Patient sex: M
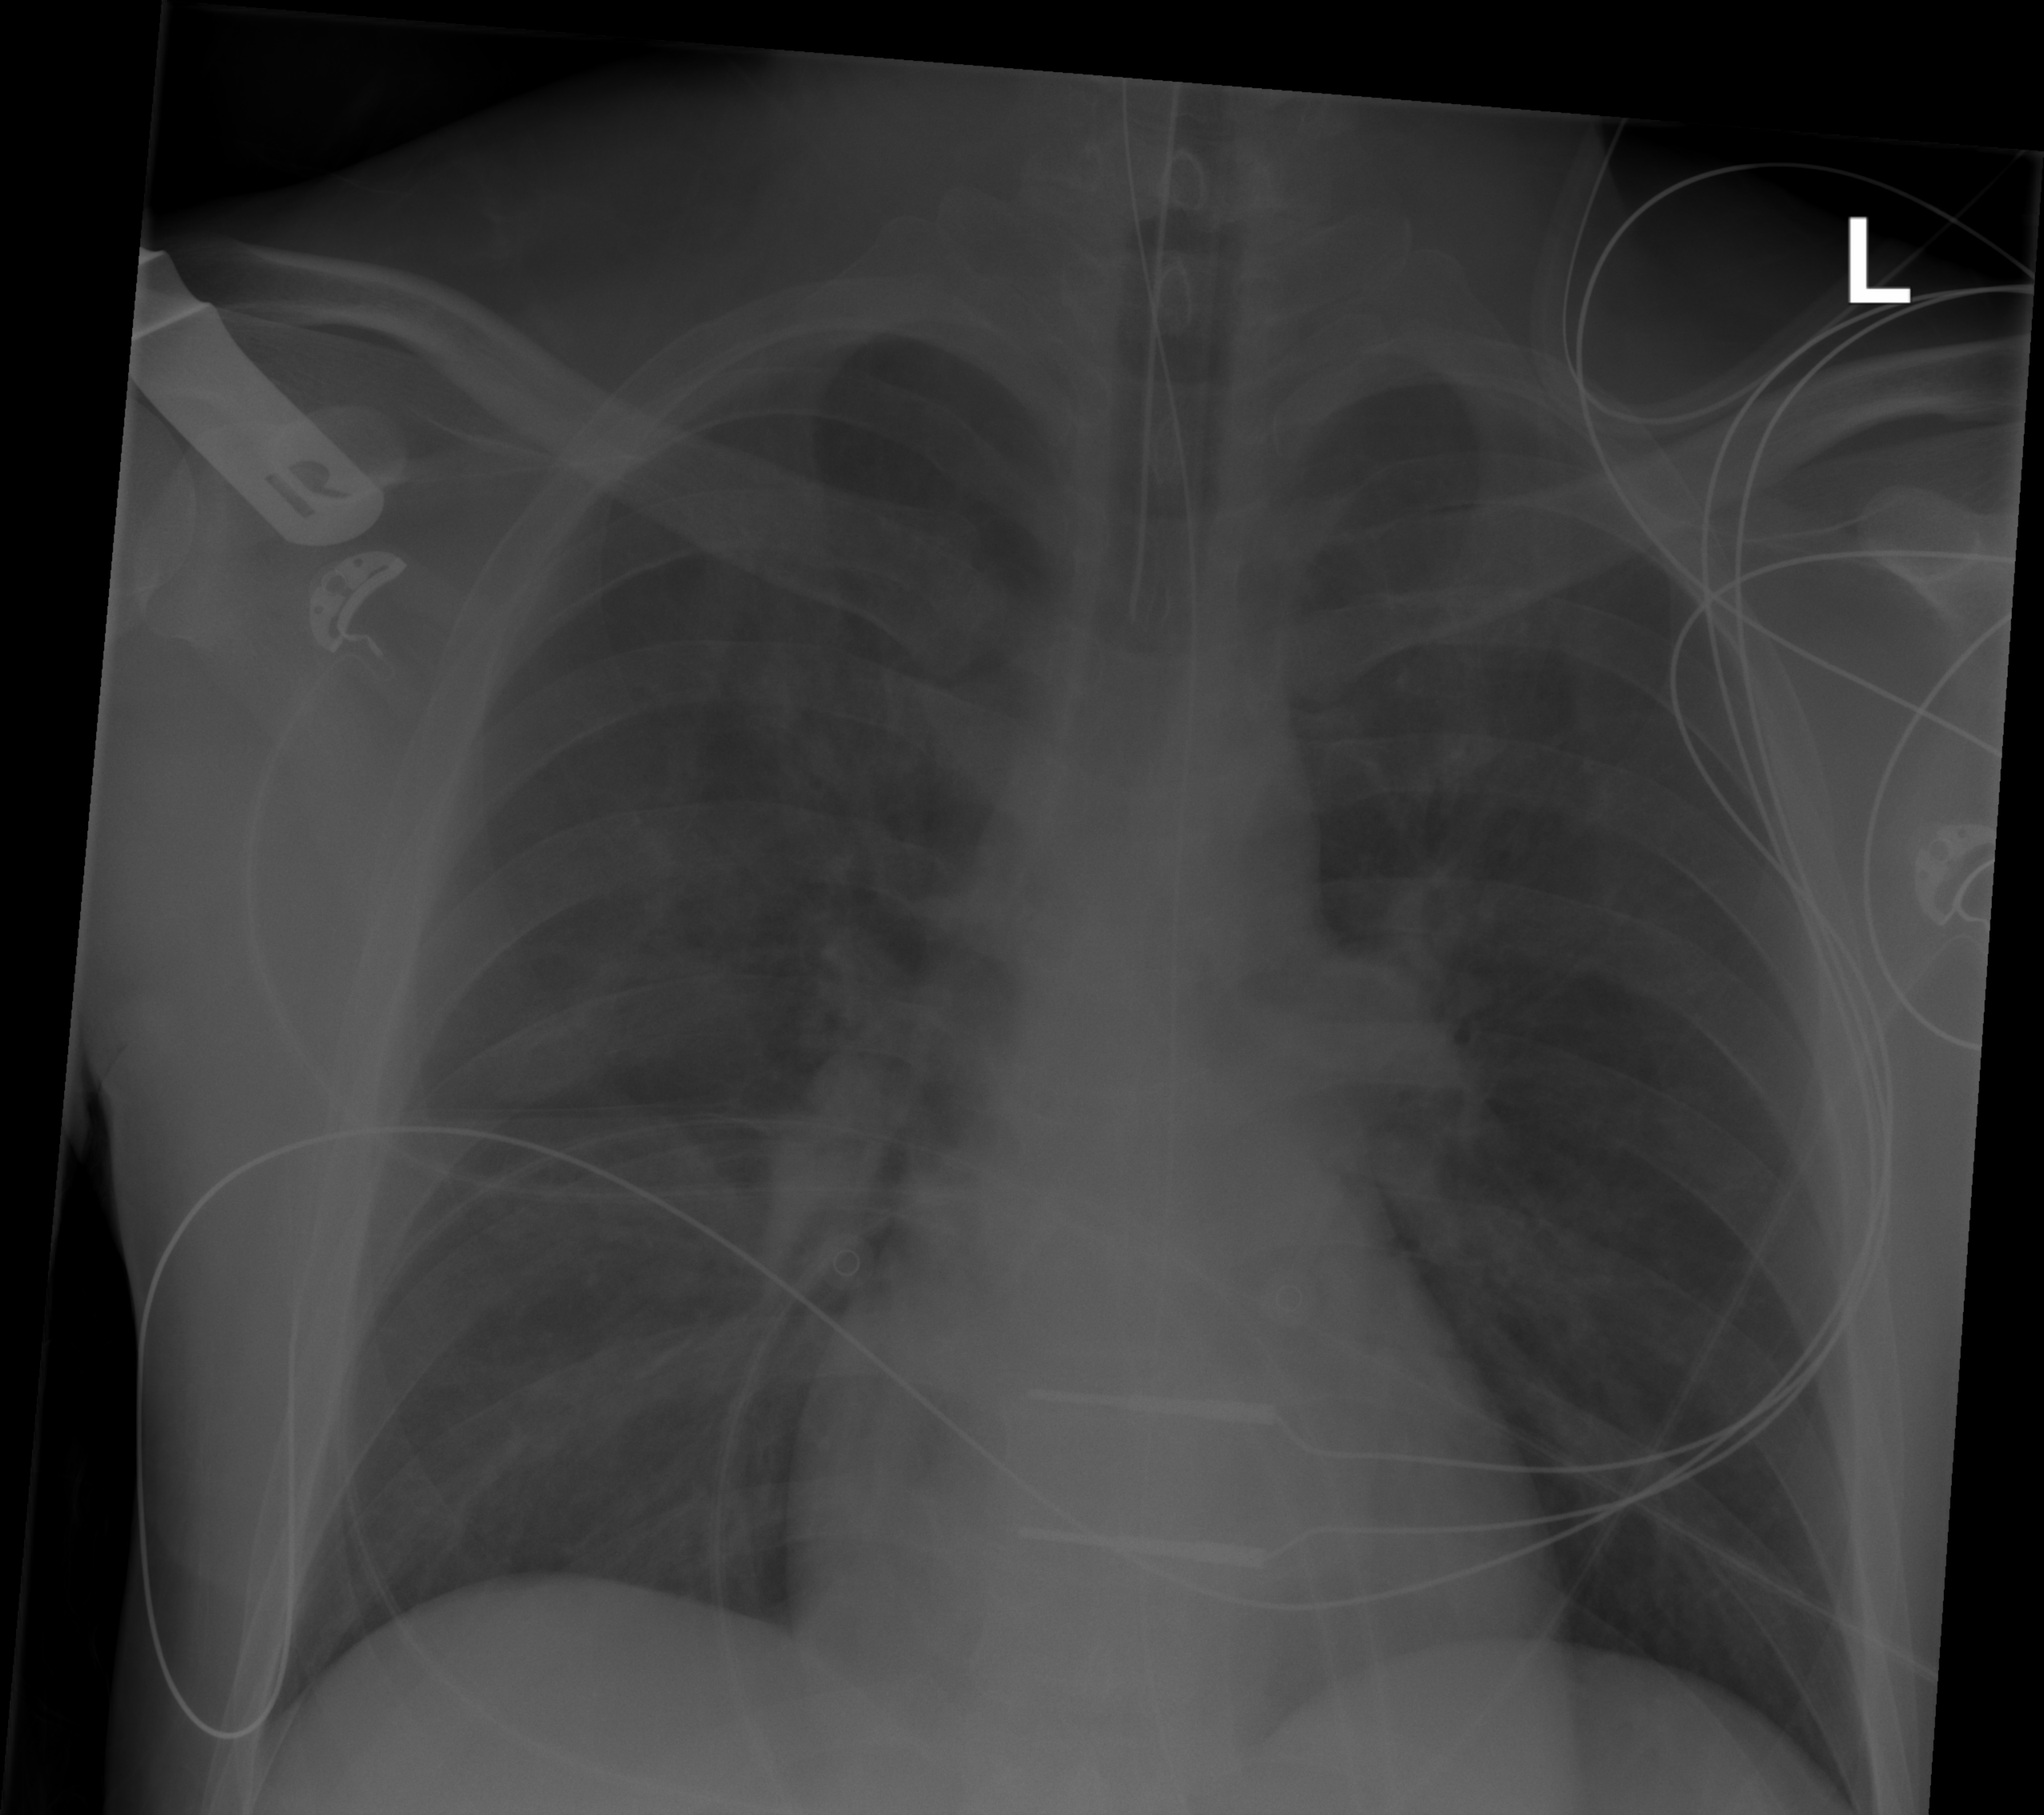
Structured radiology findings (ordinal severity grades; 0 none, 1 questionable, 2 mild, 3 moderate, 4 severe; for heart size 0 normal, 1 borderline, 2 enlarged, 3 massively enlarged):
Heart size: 0
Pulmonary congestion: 2
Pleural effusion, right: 0
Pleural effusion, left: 0
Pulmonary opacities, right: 2
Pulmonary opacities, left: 2
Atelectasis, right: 0
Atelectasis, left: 0